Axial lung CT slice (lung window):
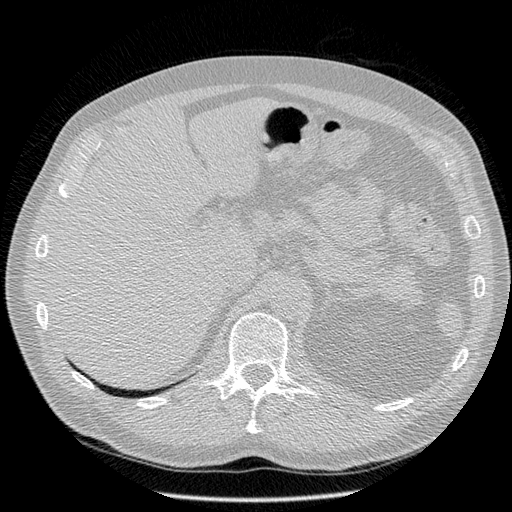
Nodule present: no